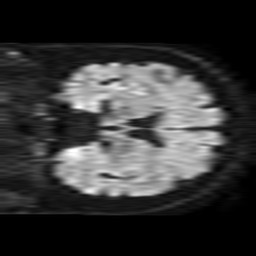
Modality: TRACE
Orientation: coronal
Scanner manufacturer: philips
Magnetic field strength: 1.5 T
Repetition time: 3.654 s
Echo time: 0.06896 s